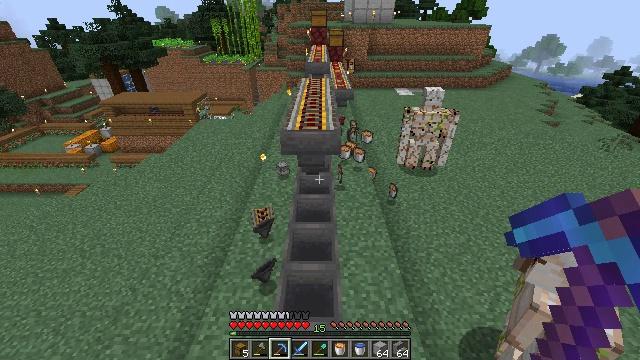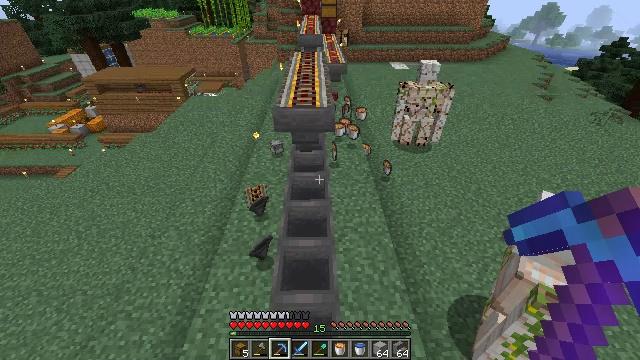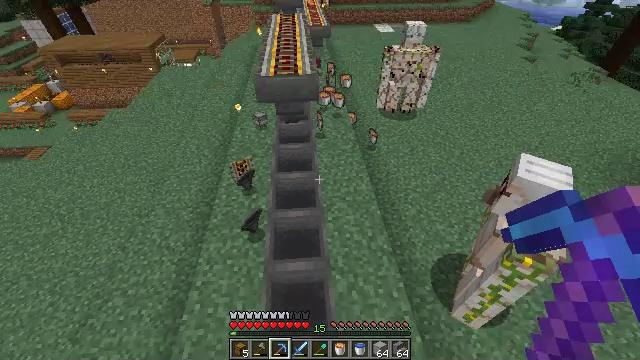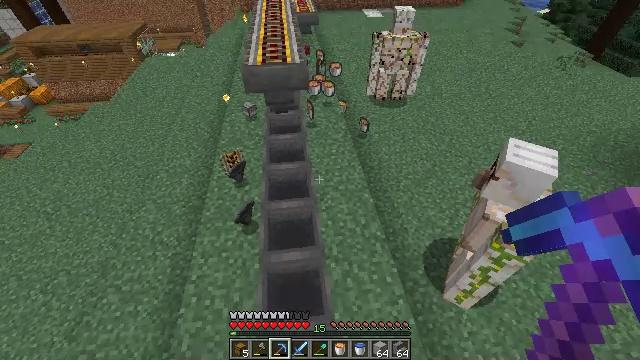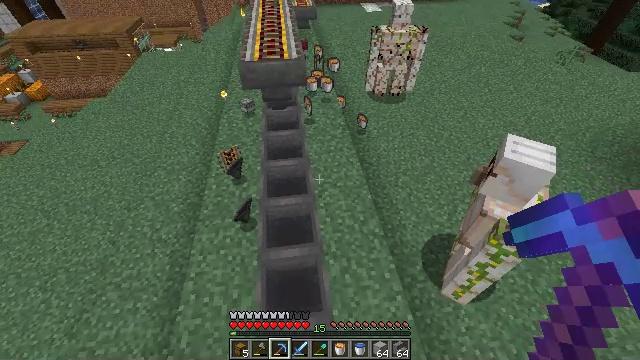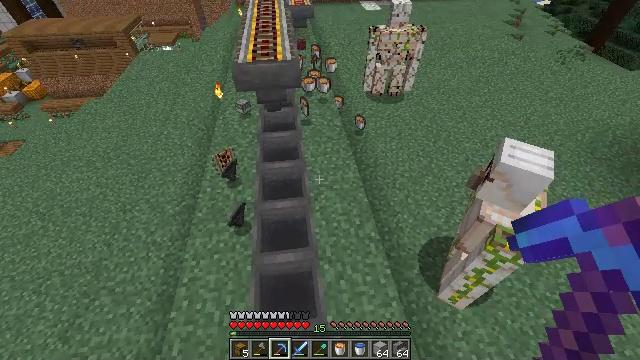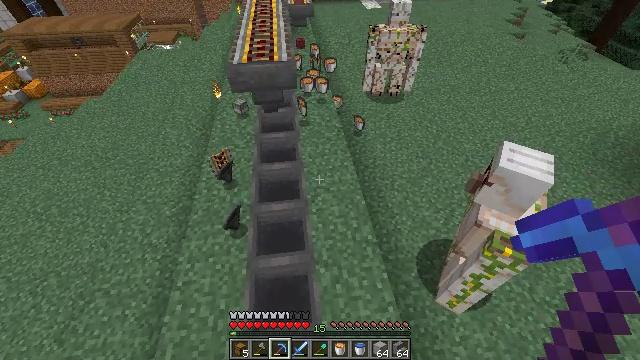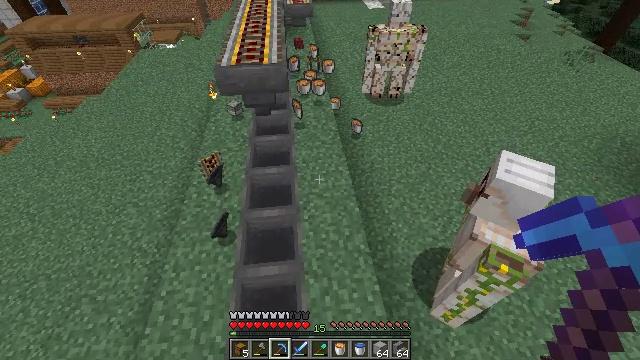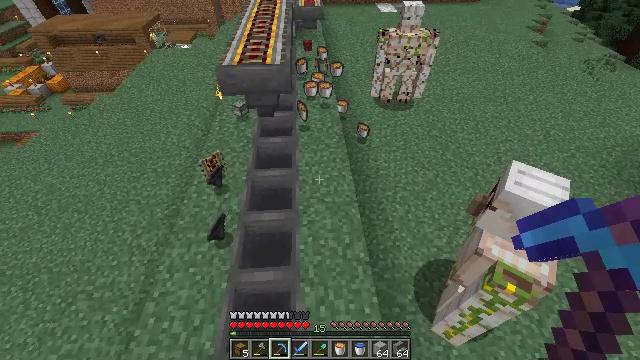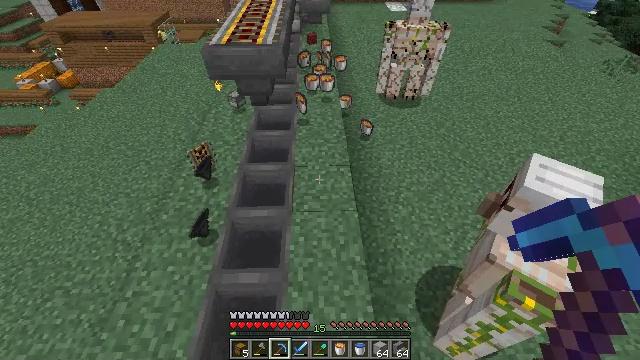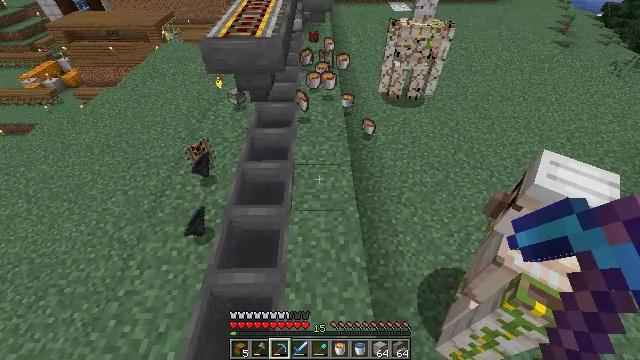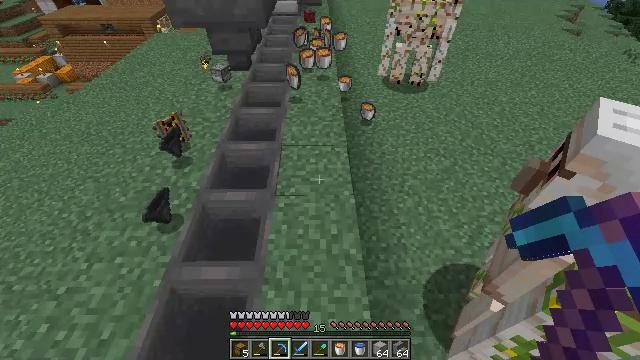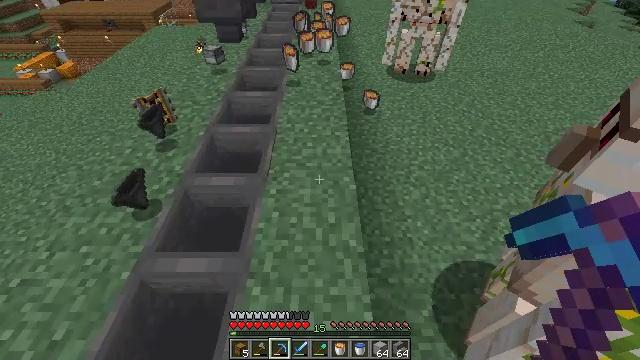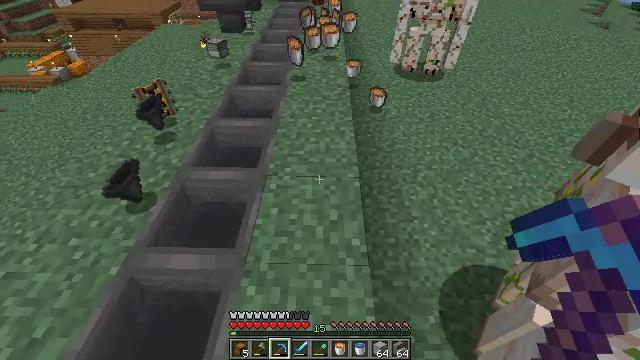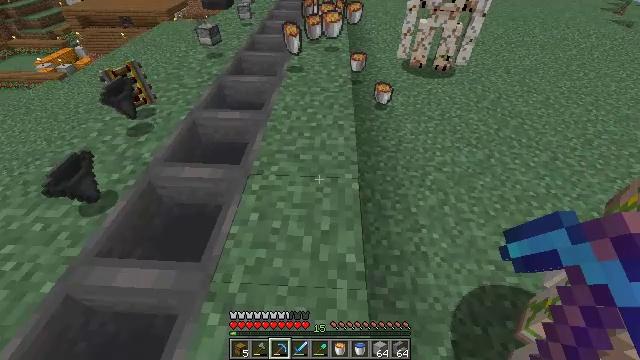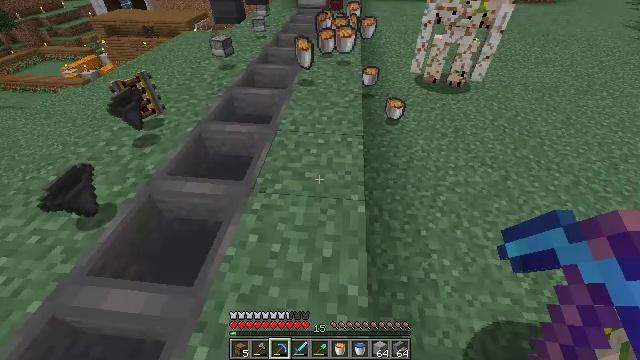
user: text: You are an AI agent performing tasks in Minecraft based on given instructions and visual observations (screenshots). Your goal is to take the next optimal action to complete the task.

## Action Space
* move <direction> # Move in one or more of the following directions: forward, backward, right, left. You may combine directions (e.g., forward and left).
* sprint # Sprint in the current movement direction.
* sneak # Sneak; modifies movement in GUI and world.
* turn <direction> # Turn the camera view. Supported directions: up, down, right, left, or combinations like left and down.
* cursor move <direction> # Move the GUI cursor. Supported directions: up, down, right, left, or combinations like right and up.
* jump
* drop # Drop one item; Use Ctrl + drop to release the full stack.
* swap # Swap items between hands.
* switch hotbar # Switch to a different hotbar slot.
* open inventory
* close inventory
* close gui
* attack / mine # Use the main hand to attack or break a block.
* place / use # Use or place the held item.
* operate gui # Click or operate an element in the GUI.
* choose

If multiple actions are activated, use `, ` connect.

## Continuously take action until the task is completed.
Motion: motion action
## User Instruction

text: Break the hopper to reuse it.
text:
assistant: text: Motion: turn right and down
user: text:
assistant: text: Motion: turn right and down
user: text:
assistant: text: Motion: turn right and down
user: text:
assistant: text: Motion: move forward and move right
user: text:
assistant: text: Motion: move forward and move right
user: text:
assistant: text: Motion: move forward and move right
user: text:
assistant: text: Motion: move forward and move right
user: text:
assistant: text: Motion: move forward and move right, turn left
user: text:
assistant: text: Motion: move forward, turn left
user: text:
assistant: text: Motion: move forward
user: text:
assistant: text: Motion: move forward
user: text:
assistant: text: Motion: move forward
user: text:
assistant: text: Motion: move forward, turn left
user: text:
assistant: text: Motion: move forward, turn left
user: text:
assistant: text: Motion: move forward, turn left and up
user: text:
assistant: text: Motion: move forward, turn left and up
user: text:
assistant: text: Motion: move forward, turn left and up
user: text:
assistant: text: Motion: move forward, turn left and up
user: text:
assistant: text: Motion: move forward, turn up
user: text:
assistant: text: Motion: turn up
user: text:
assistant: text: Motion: turn left and up
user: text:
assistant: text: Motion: turn left and up
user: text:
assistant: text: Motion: turn up, attack / mine
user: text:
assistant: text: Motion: attack / mine
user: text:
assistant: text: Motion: attack / mine
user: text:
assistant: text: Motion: attack / mine
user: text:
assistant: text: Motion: attack / mine
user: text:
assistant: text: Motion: attack / mine
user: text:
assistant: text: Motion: attack / mine
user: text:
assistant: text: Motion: attack / mine